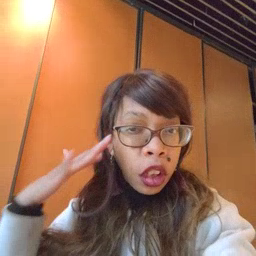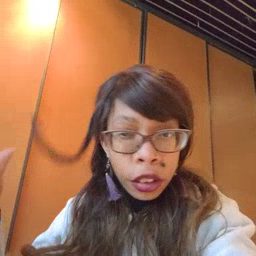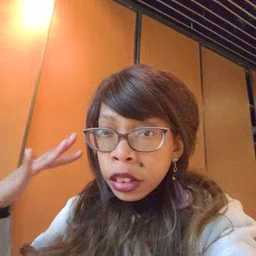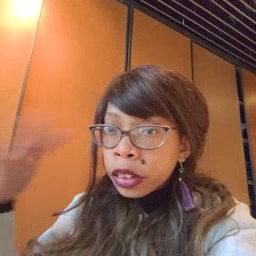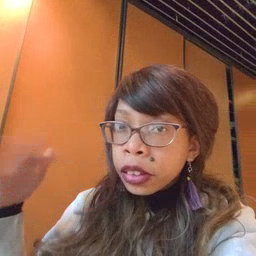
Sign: noisy